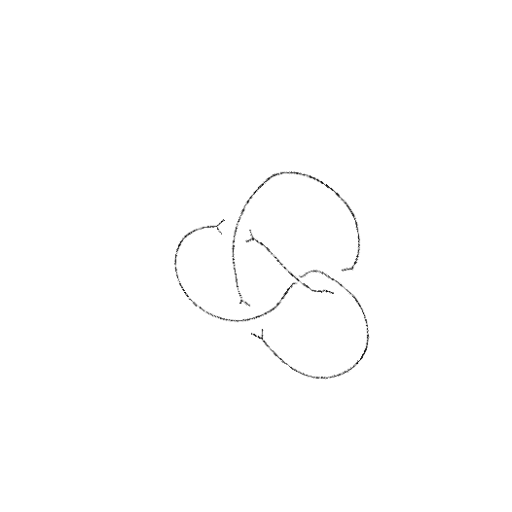
Crossing number: 4